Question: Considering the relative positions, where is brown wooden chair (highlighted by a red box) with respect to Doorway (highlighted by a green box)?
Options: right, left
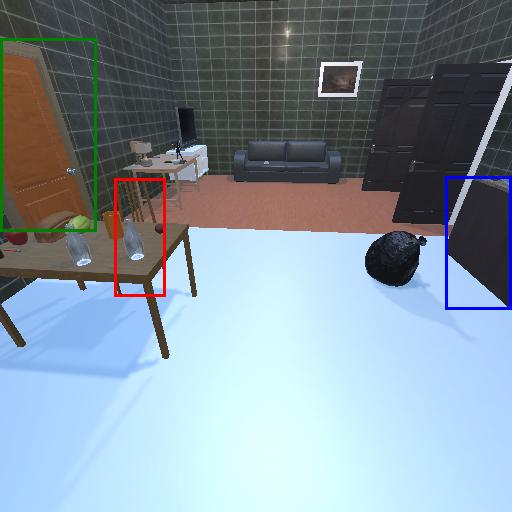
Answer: right